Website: home-depot
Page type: account-dashboard
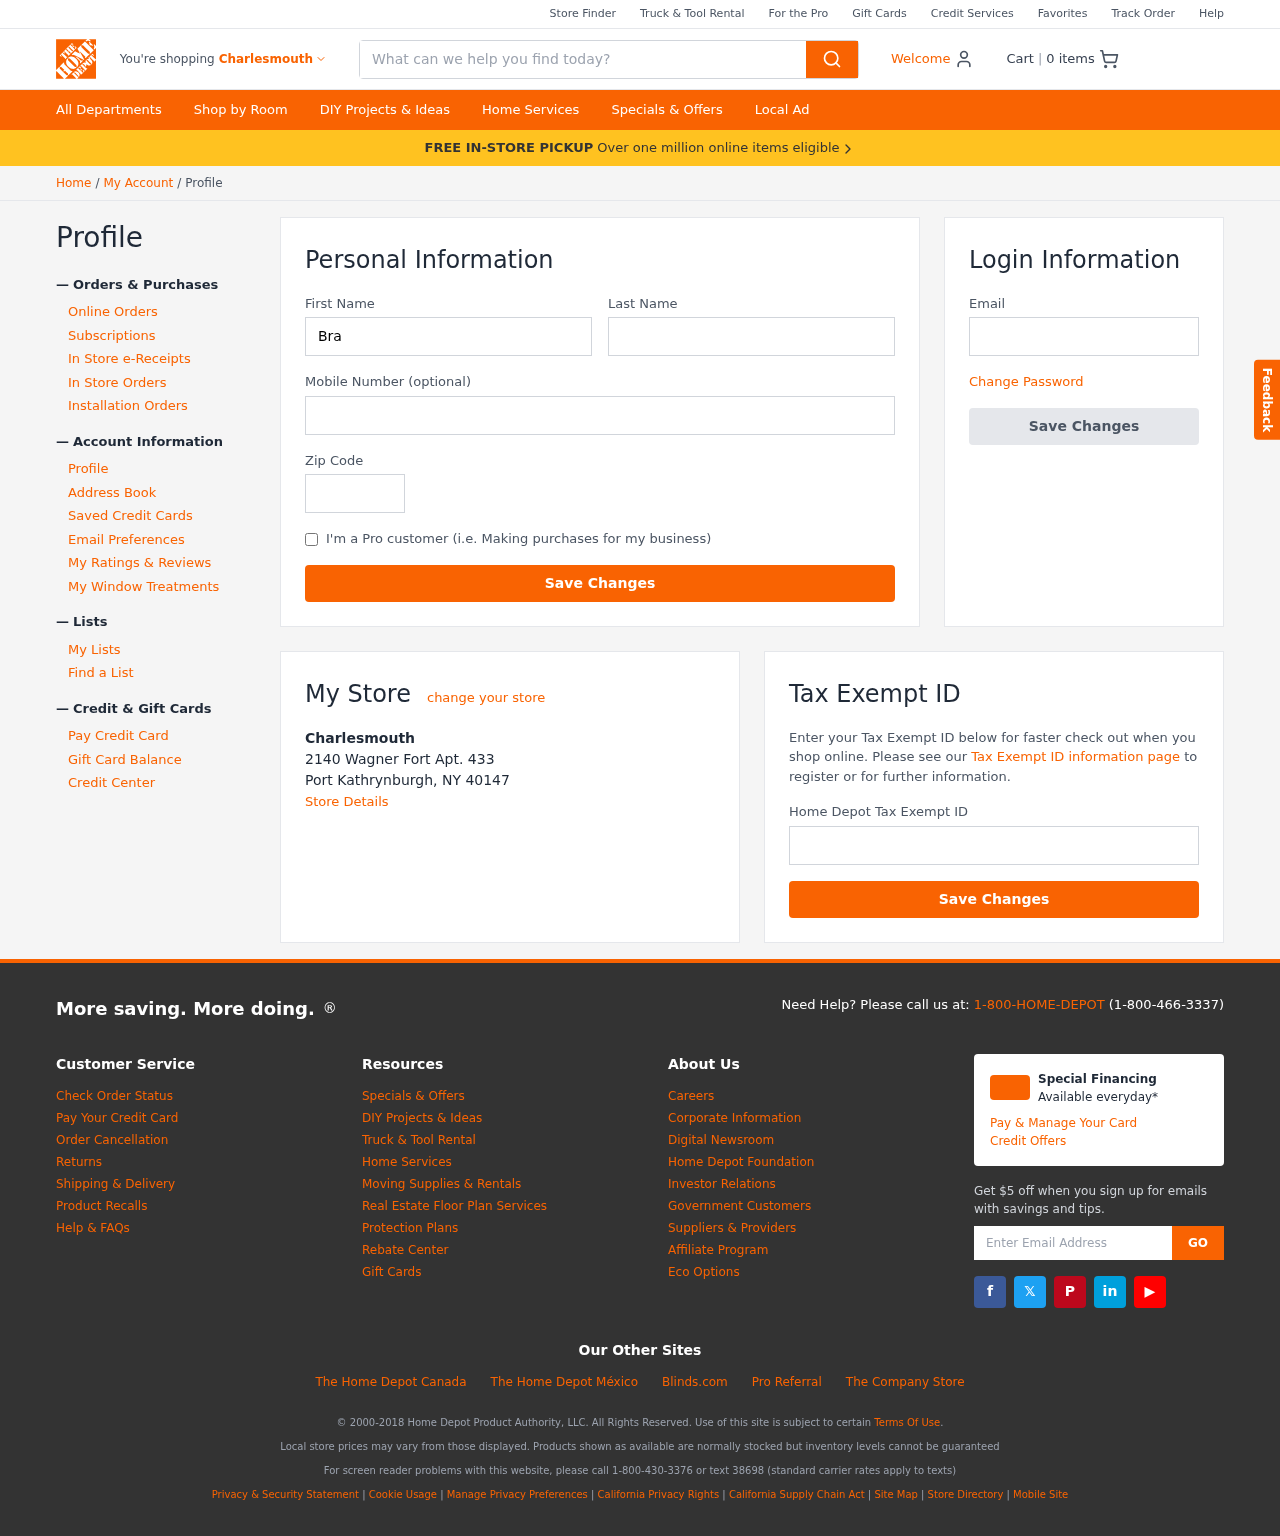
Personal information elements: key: PII_CITY
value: Charlesmouth
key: PII_EMAIL
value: brandy.mcbride@hotmail.com
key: PII_FIRSTNAME
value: Brandy
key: PII_LASTNAME
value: Mcbride
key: PII_LOCATION1_CITY_STATE_ZIP
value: Port Kathrynburgh, NY 40147
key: PII_LOCATION1_NAME
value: Charlesmouth
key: PII_LOCATION1_STREET
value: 2140 Wagner Fort Apt. 433
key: PII_PHONE
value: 4567509712
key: PII_POSTCODE
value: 12912
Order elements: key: ORDER_NUM_ITEMS
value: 0
Search elements: key: HEADER_SEARCH
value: What can we help you find today?